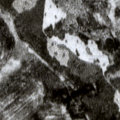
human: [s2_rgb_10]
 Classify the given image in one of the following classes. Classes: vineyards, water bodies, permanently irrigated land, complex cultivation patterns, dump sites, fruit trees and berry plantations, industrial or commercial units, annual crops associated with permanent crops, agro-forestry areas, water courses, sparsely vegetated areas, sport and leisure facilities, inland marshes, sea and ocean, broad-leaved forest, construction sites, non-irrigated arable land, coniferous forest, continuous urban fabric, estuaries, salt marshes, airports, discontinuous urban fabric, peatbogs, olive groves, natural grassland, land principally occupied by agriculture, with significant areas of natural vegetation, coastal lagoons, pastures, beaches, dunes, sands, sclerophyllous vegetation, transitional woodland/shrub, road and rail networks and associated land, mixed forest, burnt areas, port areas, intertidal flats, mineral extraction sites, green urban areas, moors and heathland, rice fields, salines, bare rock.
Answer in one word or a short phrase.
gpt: coniferous forest, transitional woodland/shrub